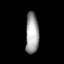
Tissue: lung
Cell type: Endothelial cells
Senescence score: 0.6937
Nuclear area (px): 532
Mean DAPI intensity: 159.829